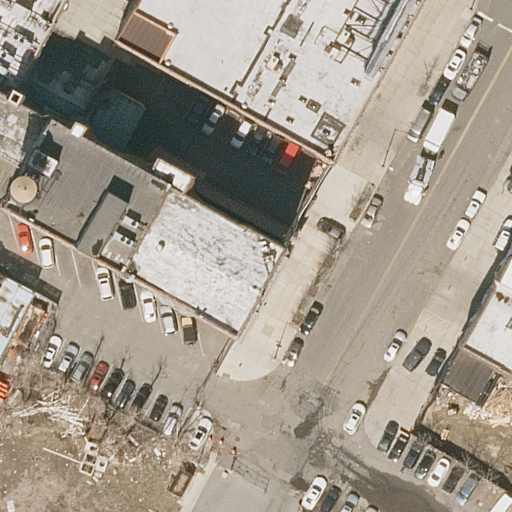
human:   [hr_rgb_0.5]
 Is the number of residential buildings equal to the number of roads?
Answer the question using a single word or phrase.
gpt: yes

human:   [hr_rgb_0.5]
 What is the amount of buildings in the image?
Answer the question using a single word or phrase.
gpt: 4

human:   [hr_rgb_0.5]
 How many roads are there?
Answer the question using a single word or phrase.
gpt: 4

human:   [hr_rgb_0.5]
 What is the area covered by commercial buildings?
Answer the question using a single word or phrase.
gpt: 0m2

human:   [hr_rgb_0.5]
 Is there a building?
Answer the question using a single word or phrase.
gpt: yes

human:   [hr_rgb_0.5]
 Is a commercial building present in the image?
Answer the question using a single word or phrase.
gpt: no

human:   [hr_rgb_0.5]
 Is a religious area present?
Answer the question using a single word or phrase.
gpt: no

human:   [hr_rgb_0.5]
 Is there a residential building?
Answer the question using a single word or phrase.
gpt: yes

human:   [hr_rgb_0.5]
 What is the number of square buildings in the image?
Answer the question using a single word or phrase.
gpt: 0

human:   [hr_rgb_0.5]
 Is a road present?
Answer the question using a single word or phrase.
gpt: yes

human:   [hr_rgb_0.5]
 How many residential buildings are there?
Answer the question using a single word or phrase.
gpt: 4

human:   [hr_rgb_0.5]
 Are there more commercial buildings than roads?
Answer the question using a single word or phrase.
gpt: no

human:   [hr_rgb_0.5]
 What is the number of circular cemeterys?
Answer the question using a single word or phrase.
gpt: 0

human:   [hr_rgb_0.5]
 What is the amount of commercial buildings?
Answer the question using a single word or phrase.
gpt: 0

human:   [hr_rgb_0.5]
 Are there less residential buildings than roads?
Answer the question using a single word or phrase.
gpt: no

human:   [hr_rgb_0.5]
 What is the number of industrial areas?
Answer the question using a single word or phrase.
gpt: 0

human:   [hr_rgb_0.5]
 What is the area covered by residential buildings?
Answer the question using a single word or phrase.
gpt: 1379m2

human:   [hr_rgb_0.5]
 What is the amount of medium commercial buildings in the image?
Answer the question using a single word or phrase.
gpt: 0

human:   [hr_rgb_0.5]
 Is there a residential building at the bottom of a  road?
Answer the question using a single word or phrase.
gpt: yes

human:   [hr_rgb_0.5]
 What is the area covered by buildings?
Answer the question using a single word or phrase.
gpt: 1379m2

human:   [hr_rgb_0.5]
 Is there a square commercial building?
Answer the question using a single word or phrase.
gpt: no

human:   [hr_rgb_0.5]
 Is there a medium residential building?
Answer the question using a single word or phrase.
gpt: yes

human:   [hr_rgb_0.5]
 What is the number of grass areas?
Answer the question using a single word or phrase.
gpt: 0

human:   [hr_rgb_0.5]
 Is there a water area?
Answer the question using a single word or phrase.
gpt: no

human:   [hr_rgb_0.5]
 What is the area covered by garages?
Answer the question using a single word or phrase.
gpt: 0m2

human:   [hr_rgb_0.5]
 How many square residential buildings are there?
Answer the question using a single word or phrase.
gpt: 0

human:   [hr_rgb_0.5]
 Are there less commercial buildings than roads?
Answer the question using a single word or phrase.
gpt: yes

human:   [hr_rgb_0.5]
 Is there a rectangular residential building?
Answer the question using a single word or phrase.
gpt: yes

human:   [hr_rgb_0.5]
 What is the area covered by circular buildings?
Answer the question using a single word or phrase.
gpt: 0m2

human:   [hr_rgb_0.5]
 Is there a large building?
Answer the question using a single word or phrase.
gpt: yes

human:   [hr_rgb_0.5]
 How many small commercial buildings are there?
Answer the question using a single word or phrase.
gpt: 0

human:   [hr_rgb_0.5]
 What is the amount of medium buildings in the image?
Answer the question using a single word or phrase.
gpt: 1

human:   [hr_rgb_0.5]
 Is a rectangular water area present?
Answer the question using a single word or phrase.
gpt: no

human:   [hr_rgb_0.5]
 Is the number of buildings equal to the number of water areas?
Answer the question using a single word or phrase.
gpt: no

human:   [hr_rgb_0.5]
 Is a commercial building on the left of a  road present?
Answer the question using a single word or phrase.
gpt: no

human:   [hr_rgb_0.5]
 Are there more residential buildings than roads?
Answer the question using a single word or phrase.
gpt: no

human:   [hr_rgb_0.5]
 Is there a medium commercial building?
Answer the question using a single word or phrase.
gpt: no

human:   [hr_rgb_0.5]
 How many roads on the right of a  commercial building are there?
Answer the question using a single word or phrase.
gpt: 0

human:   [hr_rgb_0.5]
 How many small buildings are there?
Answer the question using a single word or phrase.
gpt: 2

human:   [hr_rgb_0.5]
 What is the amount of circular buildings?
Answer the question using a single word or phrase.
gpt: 0

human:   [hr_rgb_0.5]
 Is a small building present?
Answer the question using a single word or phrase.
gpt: yes

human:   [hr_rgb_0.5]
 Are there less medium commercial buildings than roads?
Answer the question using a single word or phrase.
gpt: yes

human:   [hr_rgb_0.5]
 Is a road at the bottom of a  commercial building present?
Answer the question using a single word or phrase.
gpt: no

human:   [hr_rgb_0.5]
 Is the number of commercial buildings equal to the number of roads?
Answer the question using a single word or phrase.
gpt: no

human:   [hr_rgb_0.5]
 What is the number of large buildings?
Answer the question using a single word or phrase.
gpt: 1

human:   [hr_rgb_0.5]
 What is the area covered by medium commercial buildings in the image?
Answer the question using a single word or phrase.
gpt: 0m2

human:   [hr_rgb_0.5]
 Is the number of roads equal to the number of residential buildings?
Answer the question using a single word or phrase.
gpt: yes

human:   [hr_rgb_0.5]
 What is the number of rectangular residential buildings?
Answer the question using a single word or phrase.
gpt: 4

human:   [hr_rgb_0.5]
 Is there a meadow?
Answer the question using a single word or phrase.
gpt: no

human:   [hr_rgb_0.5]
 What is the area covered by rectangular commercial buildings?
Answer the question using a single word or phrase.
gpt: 0m2

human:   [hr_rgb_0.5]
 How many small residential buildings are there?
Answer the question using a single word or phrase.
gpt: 2

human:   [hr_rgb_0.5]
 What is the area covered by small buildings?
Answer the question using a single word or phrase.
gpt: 6m2

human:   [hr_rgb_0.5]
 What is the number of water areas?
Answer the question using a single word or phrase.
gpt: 0

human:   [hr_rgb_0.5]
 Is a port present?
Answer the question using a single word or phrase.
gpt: no

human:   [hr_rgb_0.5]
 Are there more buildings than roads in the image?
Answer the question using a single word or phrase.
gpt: no

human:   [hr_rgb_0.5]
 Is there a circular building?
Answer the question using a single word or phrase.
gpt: no

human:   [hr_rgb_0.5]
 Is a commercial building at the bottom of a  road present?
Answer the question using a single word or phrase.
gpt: no

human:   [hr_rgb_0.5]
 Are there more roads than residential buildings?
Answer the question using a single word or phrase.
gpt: no

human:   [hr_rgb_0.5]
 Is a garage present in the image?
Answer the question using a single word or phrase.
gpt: no

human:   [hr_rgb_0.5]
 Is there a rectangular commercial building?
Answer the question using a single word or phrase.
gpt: no

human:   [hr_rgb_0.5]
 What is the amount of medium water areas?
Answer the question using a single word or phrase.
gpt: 0

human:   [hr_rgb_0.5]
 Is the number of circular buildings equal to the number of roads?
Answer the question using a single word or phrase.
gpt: no

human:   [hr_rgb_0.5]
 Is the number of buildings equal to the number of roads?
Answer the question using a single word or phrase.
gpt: yes

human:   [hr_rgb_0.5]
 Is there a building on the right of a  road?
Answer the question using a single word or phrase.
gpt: yes